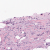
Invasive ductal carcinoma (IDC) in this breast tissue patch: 1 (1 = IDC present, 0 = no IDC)